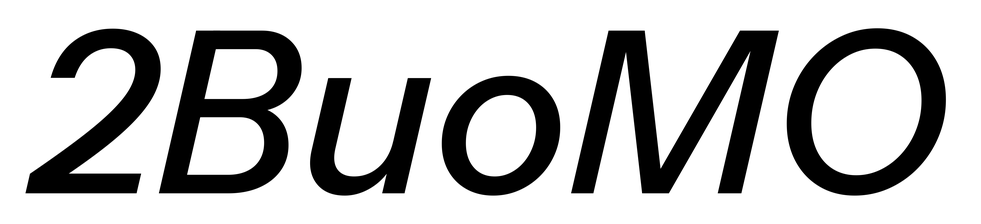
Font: InstrumentSans-Italic_Medium_Italic